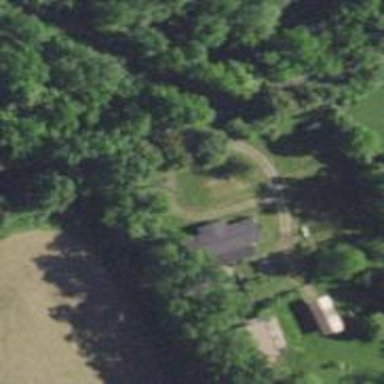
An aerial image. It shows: Driveway leading to service road.